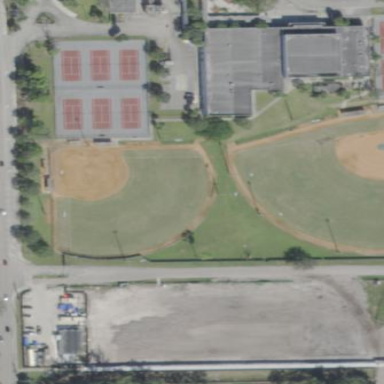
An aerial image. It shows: Softball pitch for leisure sports.